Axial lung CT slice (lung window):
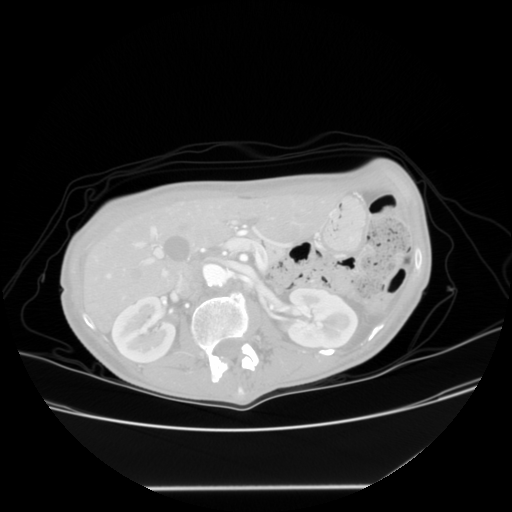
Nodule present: no